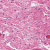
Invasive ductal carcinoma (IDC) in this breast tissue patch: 0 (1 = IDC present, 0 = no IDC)